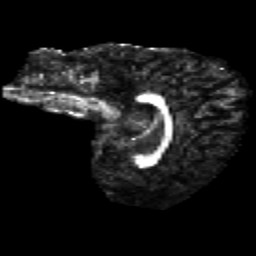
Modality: FA
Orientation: sagittal
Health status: healthy
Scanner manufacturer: philips
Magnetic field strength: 3 T
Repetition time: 9.75 s
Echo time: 0.092 s